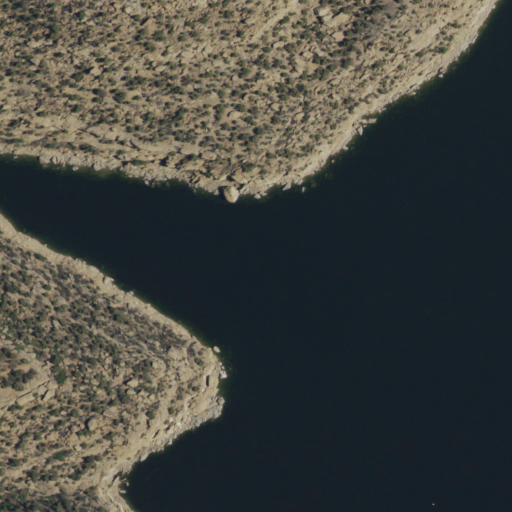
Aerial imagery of valley in New Mexico named Todosio Canyon containing open water, shrub, and evergreen forest